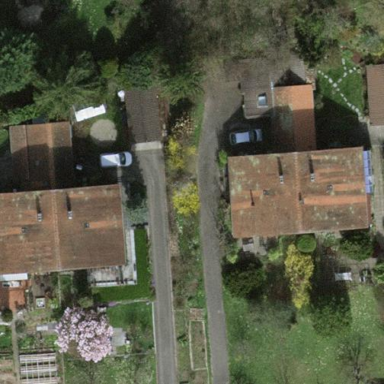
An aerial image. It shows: Garden surrounded by fence.